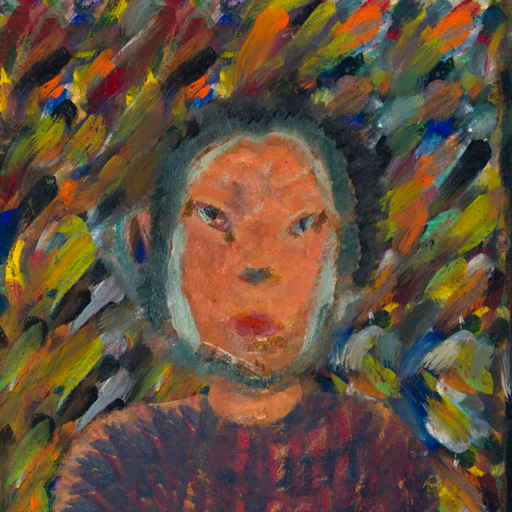
Background: An_Impression, Head And Neck Front: Boggyland, Face Front: Boggyland, Bust: In_The_Sun, Hair Front: Boggyland, Head Accessory: Blank, Second Necklace: Blank, Necklace: Blank, Baby: Blank